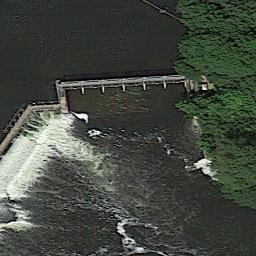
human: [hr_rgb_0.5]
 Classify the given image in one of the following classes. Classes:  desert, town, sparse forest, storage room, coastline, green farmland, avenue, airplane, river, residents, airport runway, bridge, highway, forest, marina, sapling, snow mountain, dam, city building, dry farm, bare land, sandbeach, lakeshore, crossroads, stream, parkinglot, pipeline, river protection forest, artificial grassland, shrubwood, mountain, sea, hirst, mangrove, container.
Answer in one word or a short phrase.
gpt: dam